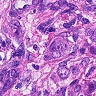
Metastatic tissue present: yes